Field crop: maize
Growth stage: 2
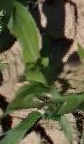
Species: maize